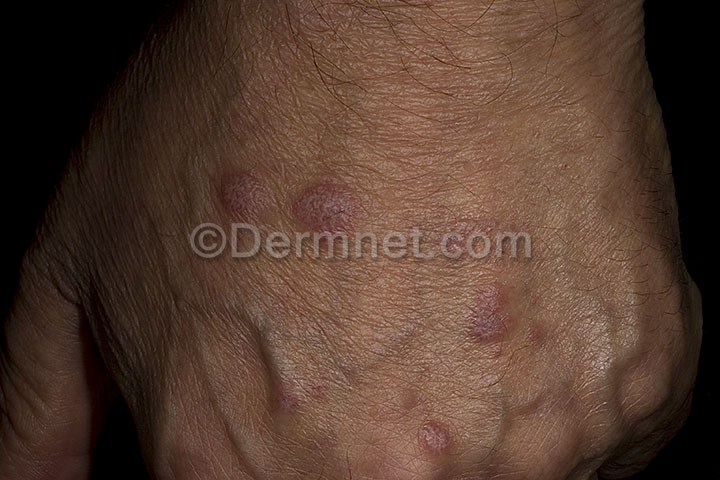
Disease: Psoriasis pictures Lichen Planus and related diseases